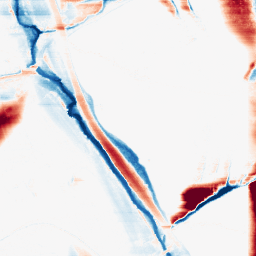
Category: morphological
Decomposition family: morphological_rect
Decomposition parameters: operation: average
width: 50
height: 3
Upsampling method: edge_directed
Upsampling parameters: scale: 4
Upsampling scale: 4